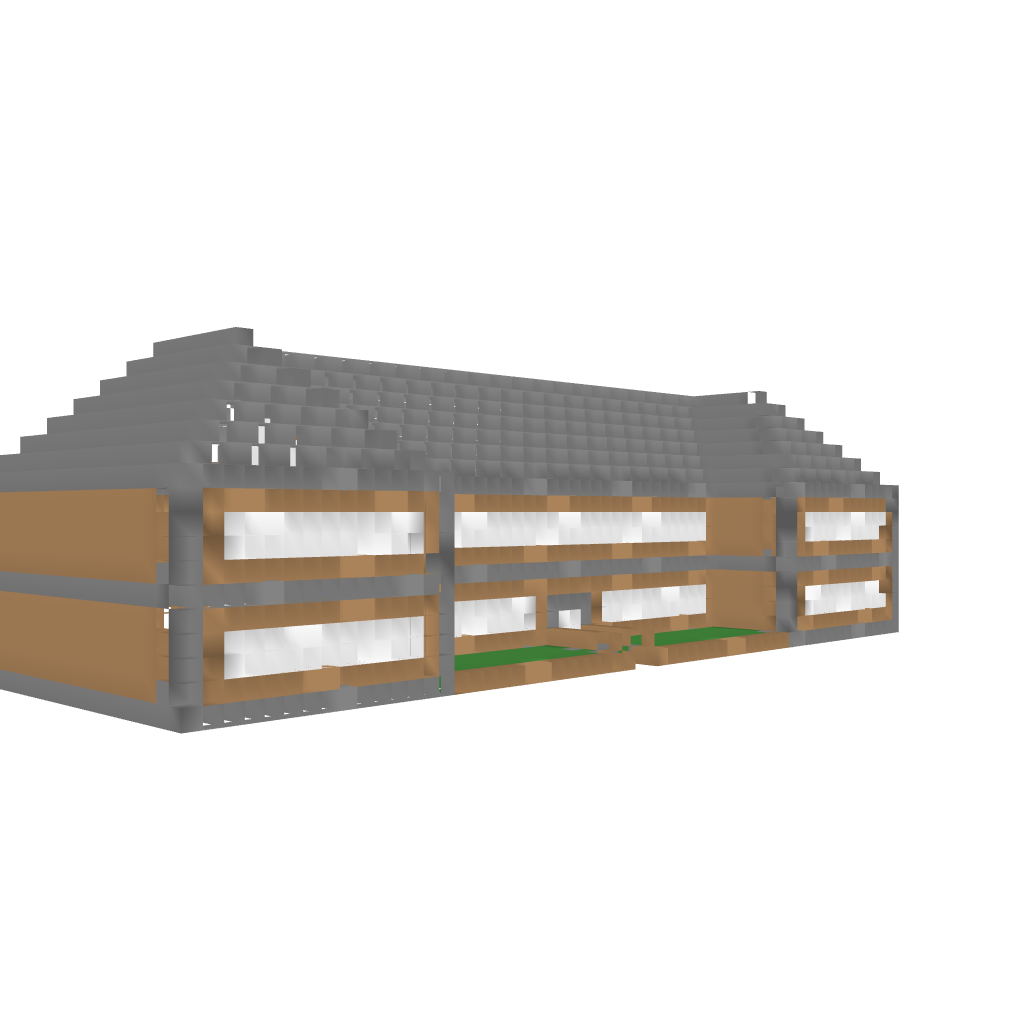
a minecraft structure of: Deluxe Mansion bad low quality